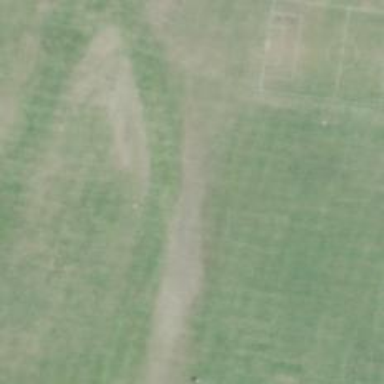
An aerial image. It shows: Soccer pitch for outdoor sports and leisure activities.